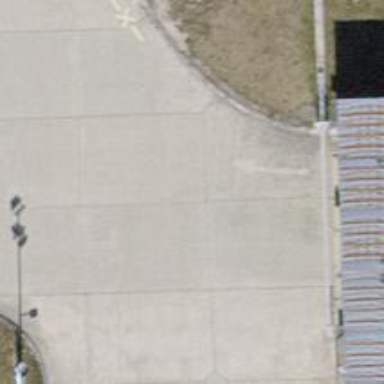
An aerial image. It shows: Concrete driveway designated as service road.